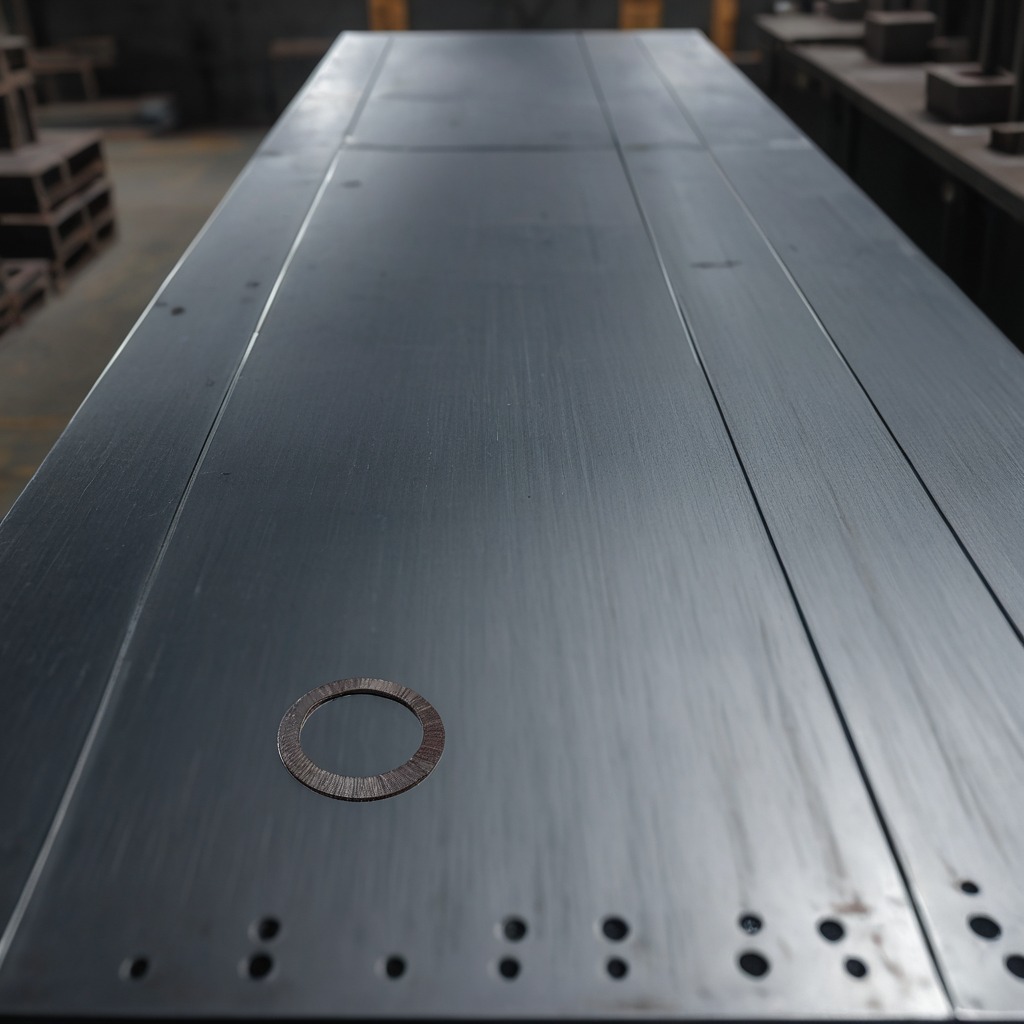
A flat metal washer lying on the cold steel table in a mining workshop gritty textures.